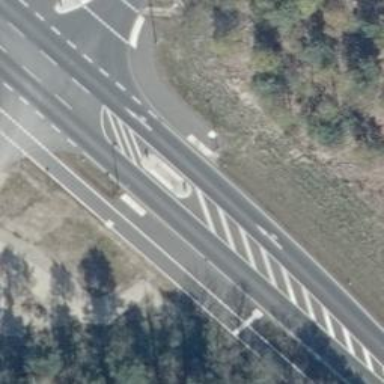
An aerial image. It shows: Asphalt road classified as primary highway.